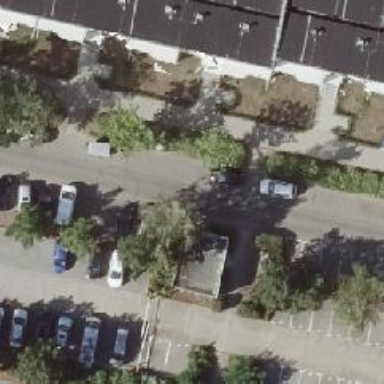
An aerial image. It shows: Footway with concrete surface.